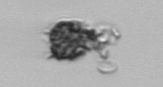
Label: Syracosphaera_pulchra